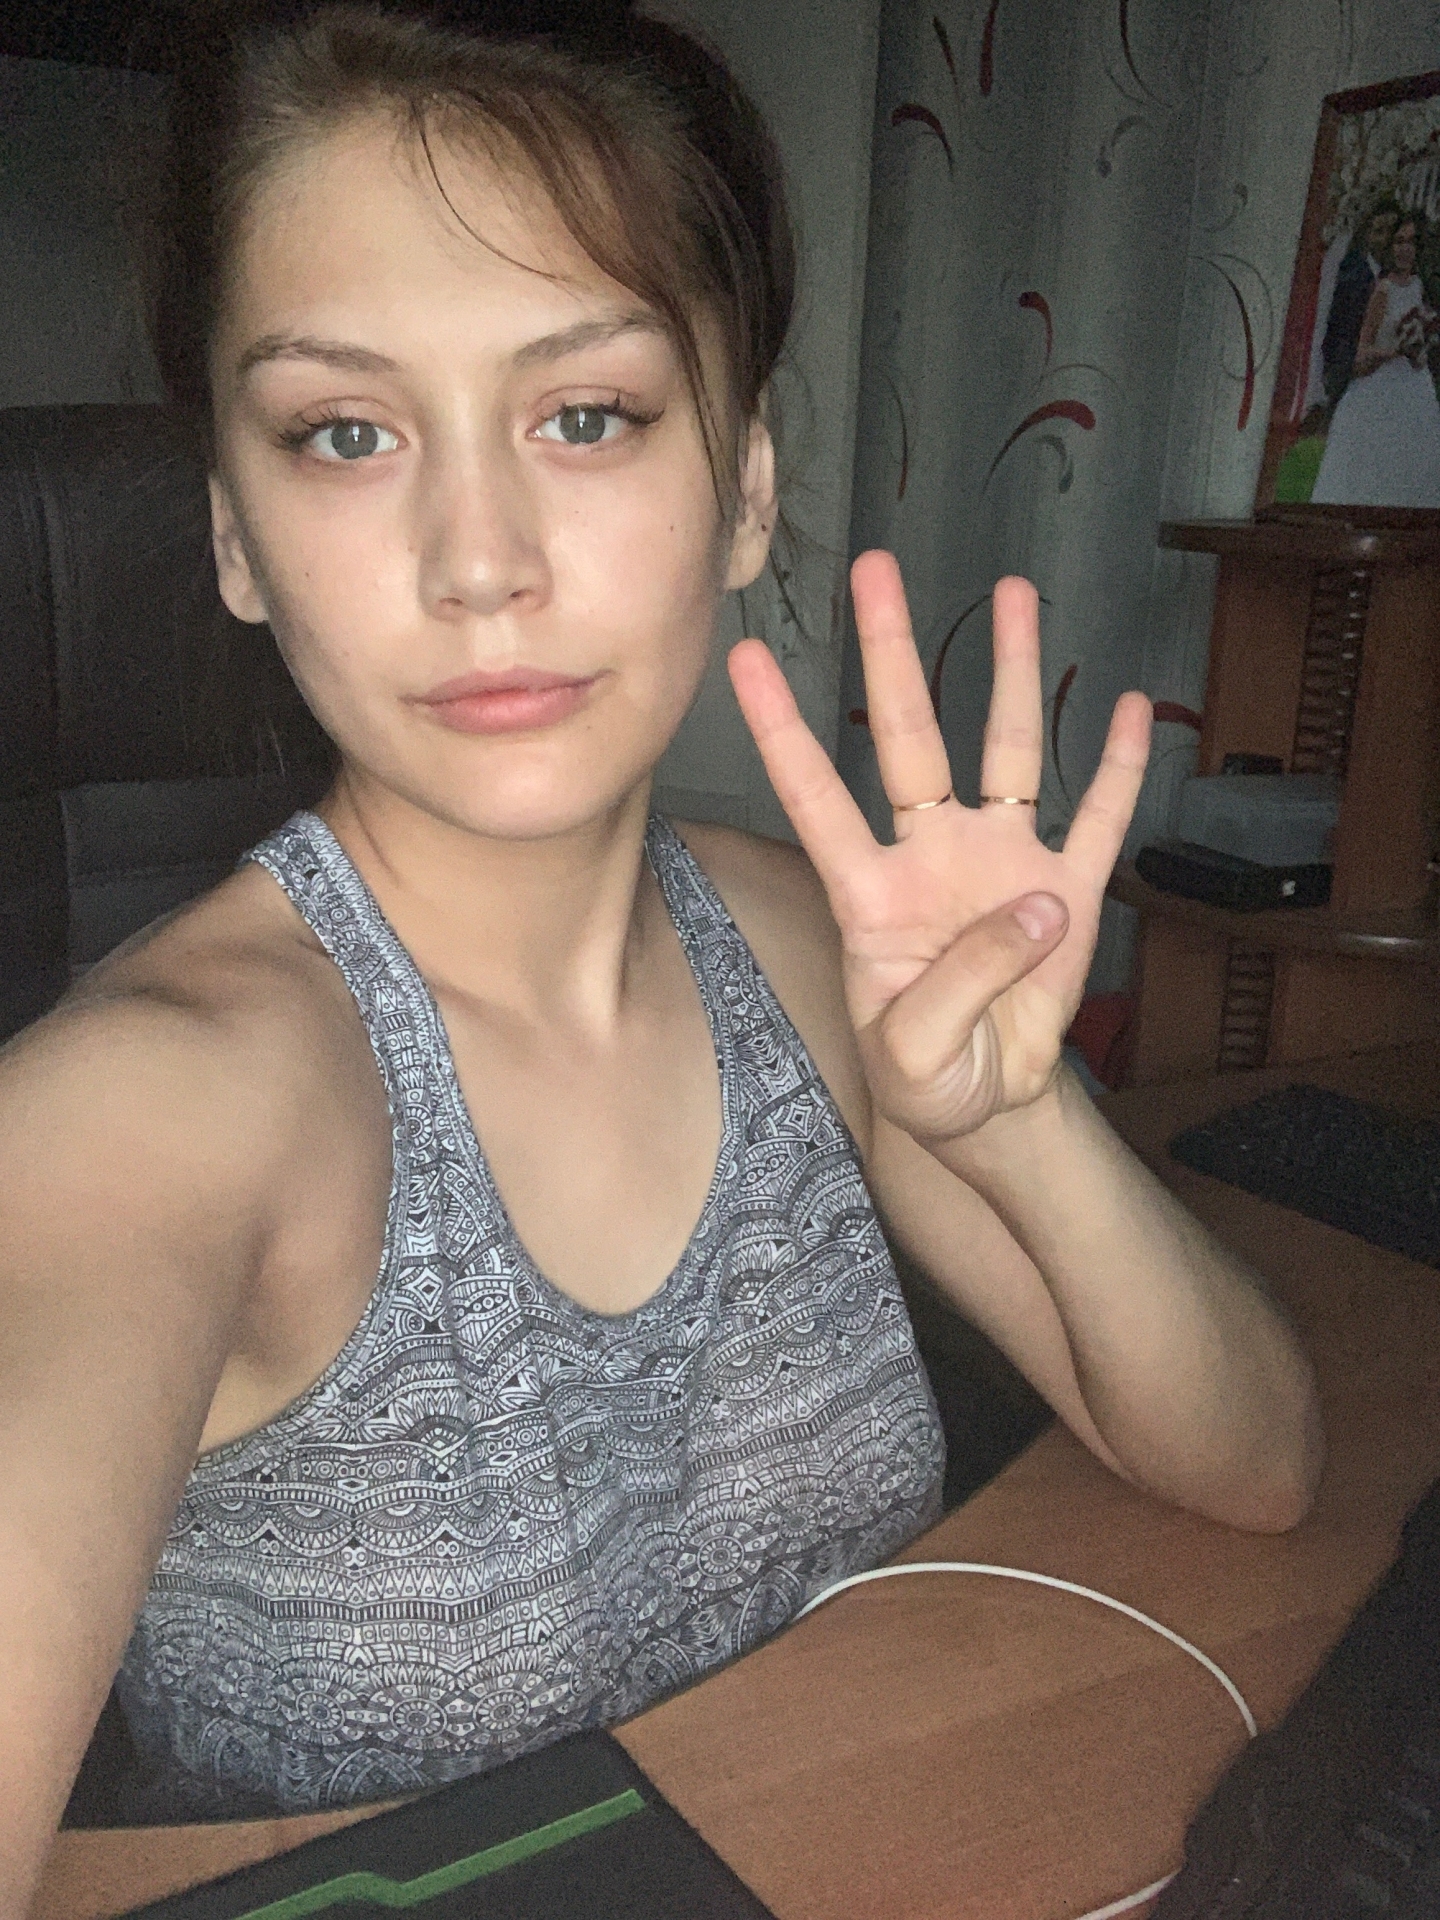
Label: noise